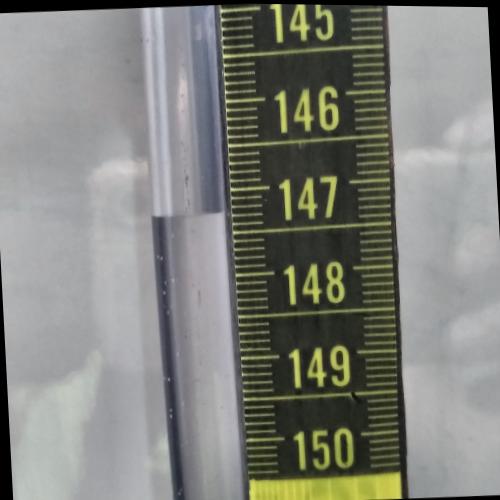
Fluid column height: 147.3 cm